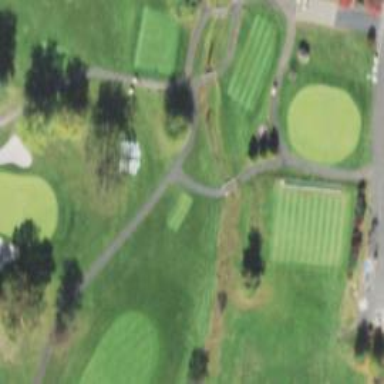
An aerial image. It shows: Path bridge over golf cartpath.